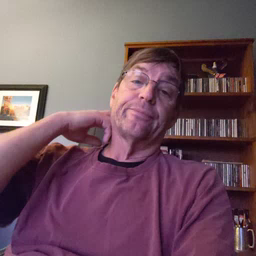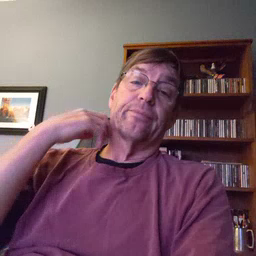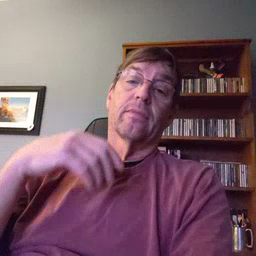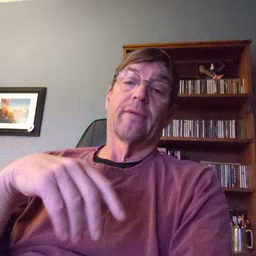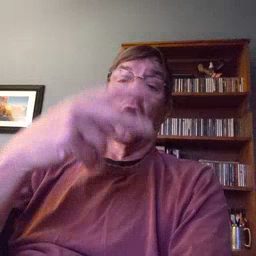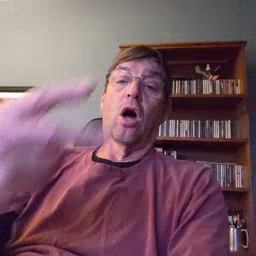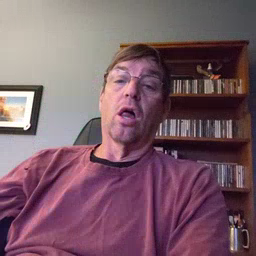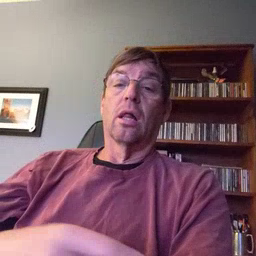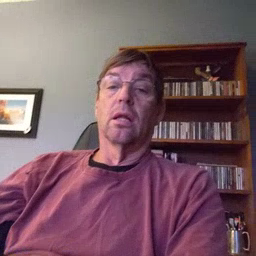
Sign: fall